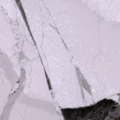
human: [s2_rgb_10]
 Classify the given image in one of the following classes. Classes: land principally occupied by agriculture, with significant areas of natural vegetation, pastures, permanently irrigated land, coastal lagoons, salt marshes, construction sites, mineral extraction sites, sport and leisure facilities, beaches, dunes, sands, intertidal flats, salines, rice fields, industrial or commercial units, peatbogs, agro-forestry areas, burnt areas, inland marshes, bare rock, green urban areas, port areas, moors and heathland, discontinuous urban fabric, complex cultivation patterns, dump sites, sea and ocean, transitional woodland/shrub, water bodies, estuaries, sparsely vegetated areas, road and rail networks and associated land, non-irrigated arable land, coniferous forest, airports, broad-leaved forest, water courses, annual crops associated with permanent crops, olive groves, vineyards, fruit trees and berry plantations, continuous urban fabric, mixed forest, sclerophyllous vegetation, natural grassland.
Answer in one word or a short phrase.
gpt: sea and ocean